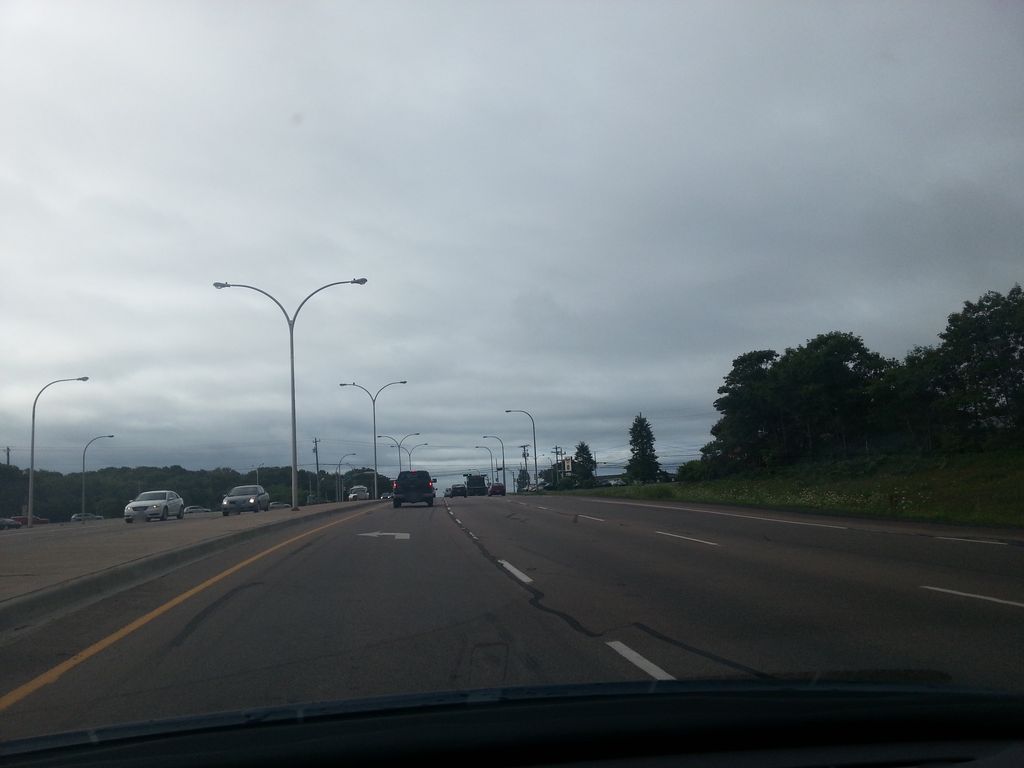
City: charlottetown